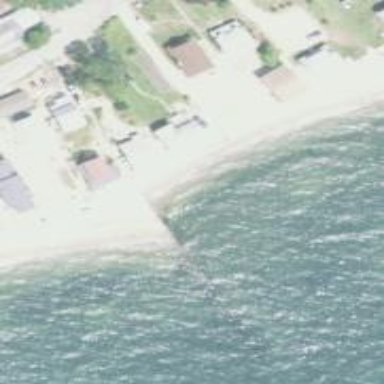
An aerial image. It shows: Breakwater structure.